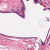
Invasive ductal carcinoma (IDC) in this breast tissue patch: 0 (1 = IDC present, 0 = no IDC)